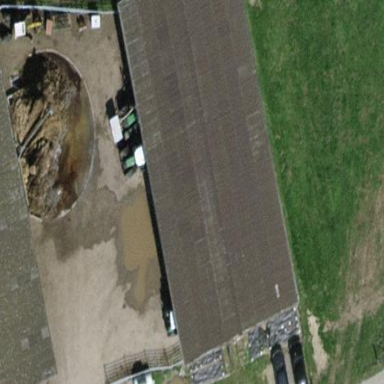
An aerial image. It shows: Barn.